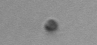
Label: nanoplankton_mix